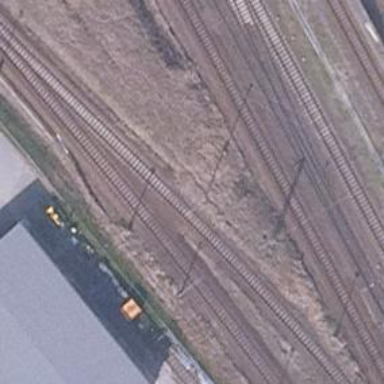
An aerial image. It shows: Railway with electrified contact lines.